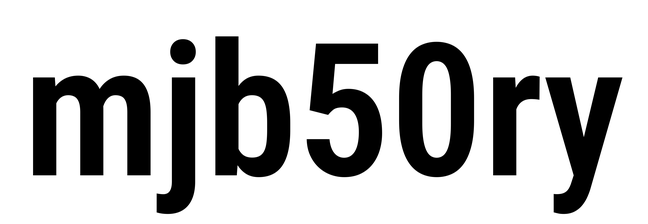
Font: Roboto_Condensed_SemiBold